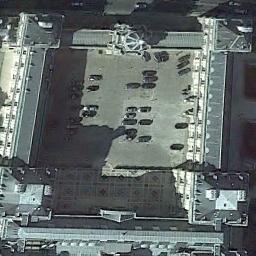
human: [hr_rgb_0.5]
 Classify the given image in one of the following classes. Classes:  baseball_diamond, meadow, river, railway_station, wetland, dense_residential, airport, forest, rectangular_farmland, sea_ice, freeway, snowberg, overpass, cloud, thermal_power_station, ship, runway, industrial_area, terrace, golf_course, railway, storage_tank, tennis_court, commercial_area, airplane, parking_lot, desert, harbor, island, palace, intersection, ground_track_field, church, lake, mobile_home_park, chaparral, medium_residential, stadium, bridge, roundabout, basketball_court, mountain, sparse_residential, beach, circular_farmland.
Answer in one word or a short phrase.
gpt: palace